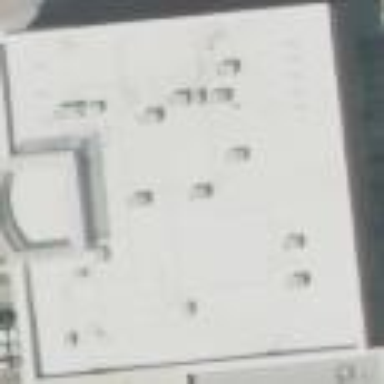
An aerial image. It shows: Building that houses fitness center.